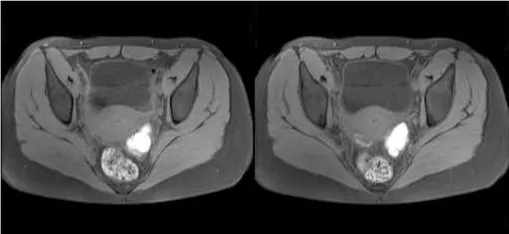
T1 VIBE weighed sequences. Marked hyperintense signal observed in the left ovary and a weakly hyperintense thin area is observed in the posterior uterine wall, referred to as an endometril implant.
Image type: radiology (ct)